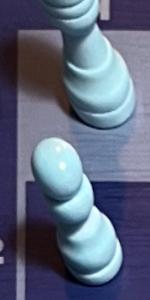
Label: Pawn_White